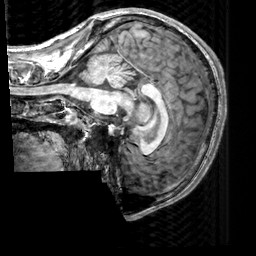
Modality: T1w
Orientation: sagittal
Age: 21
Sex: male
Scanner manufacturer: siemens
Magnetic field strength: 3 T
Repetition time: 2.3 s
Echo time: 0.00303 s